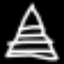
Label: The Eiffel Tower